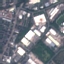
Land use / land cover class: Industrial